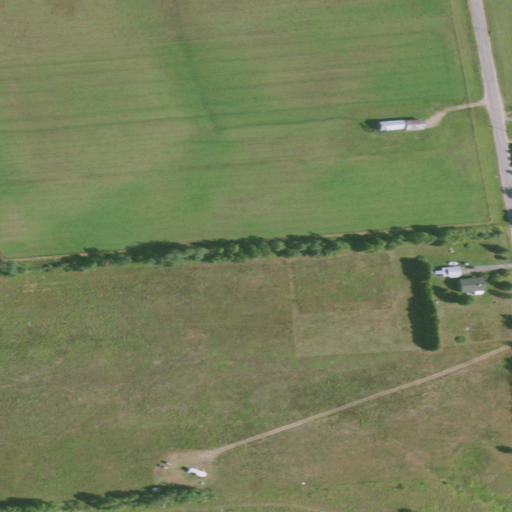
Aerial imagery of ridge(s) in New York named Norman Ridge containing cultivated crops, pasture, shrub, low intensity development, and open development